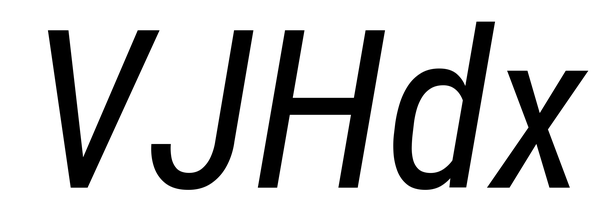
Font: Roboto-Italic_Condensed_Italic